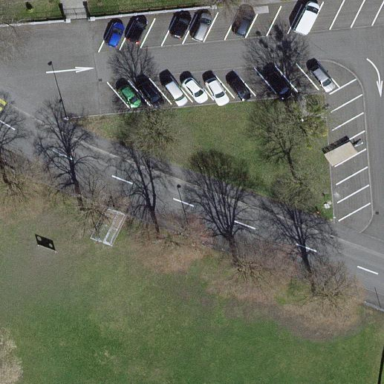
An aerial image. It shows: Parking area with surface.